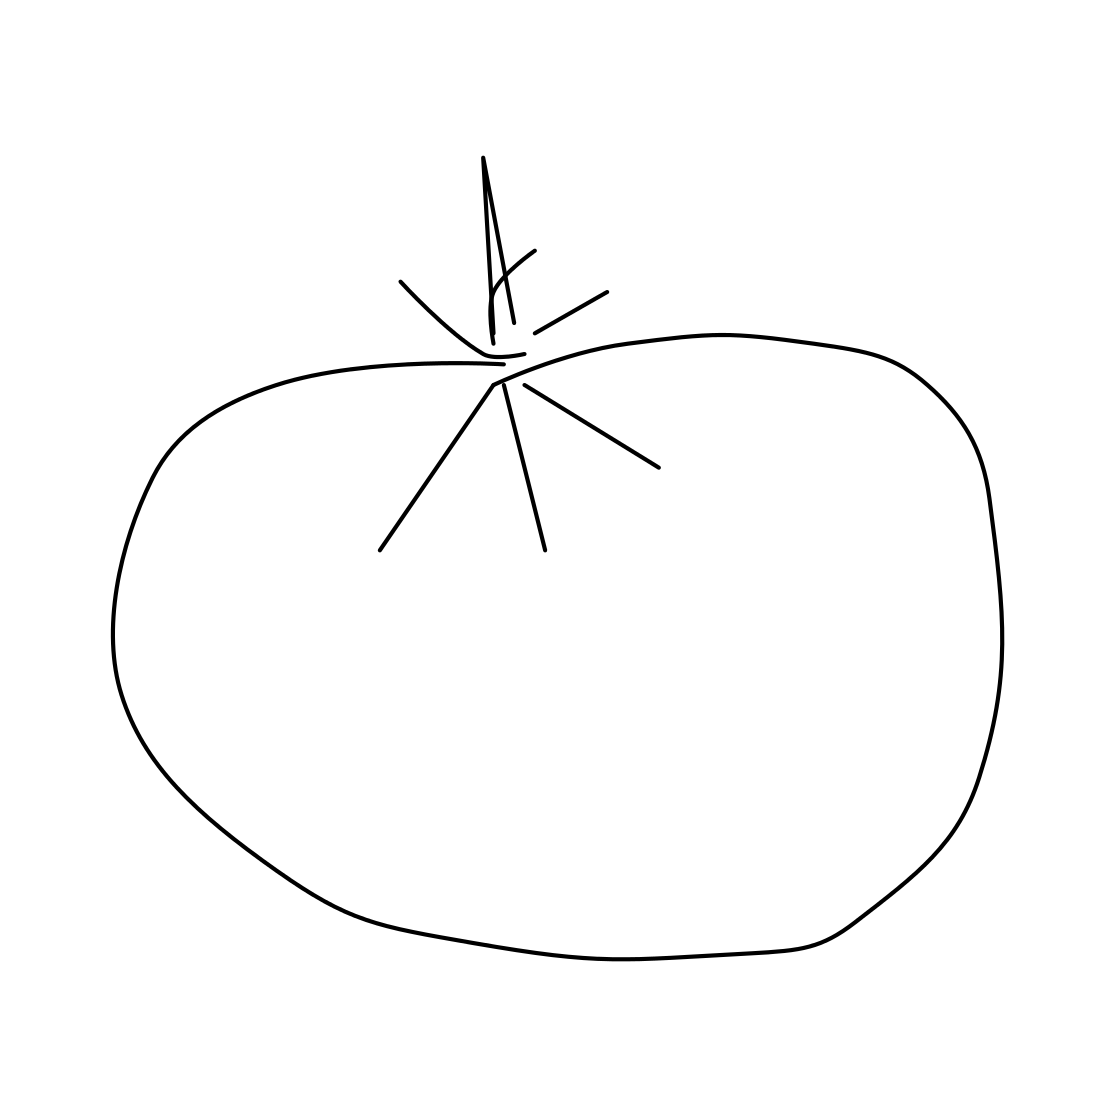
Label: tomato